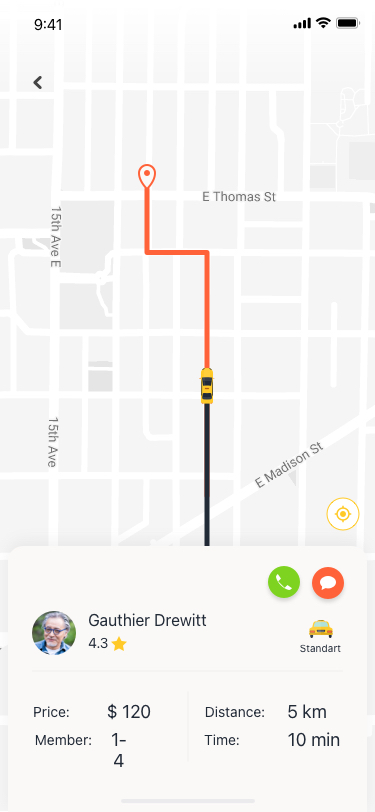
Text in this UI design:
$ 120
Price:
1-4
Member:
5 km
Distance:
10 min
Time:
Standart
Gauthier Drewitt
4.3